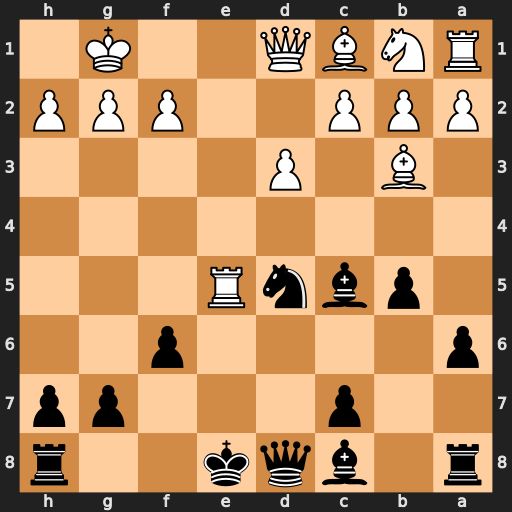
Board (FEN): r1bqk2r/2p3pp/p4p2/1pbnR3/8/1B1P4/PPP2PPP/RNBQ2K1
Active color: b
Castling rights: kq
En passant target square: -
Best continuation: fxe5 Qh5+ g6 Qxe5+ Qe7 Qxe7+ Nxe7